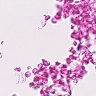
Metastatic tissue present: no